Question: I need to create a random sample column based on a column in the same table on partition by COLUMNA, COLUMNB and COLUMNC. I need to use the NO_OF_SAMPLE column in order to determine the number of records that I need a sample for.

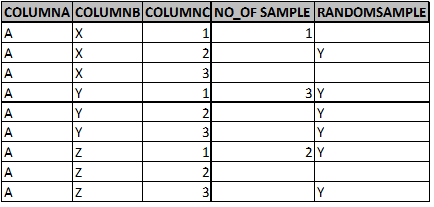
Answer: You have a column called 'no_of_sample' which seems to indicate the number of 'X'/'Y' combinations you want.
If this is the case, you can do what you want with 'row_number()' and 'dbms_random.value()':
'''
select t.*
from (select t.*,
max(no_of_sample) over (partition by columnA, columnB) as max_num,
row_number() over (partition by columnA, columnB order by dbms_random.value()) as seqnum
from t
) t
where seqnum <= max_num;
'''